Question: I want to set orange background of table B only if CURRENT DATE - FIRST is equal or more than 14 days.
I tried this in formatting rules

'''
="IF(($H$3-$C3)>=14); ;)"
'''
I have problem how to set if condition.
Thanks for answer and help
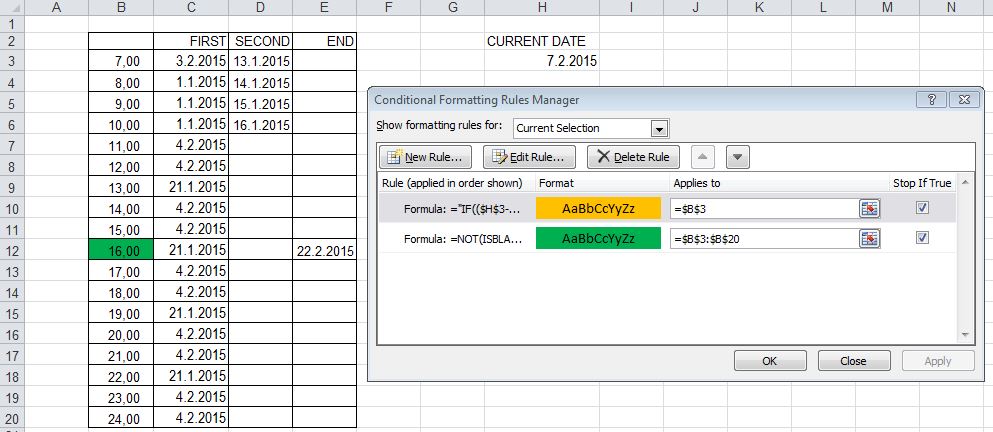
Answer: This formula should work: =IF($H$3-$C3>=14;TRUE;FALSE)
If your issue is with vba then you must define your condition like this:
'''
myRange.FormatConditions.Add Type:=xlExpression, Formula1:="=IF($H$3-$C3>=14;TRUE;FALSE)"
'''